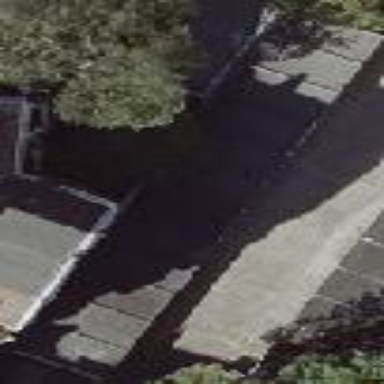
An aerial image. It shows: Group of garages.